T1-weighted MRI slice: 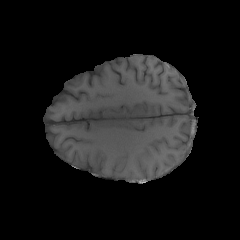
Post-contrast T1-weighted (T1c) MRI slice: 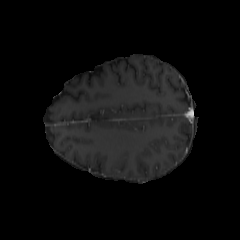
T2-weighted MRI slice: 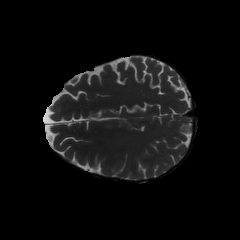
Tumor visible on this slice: no